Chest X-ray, PA view. Patient: 37 years old, sex F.
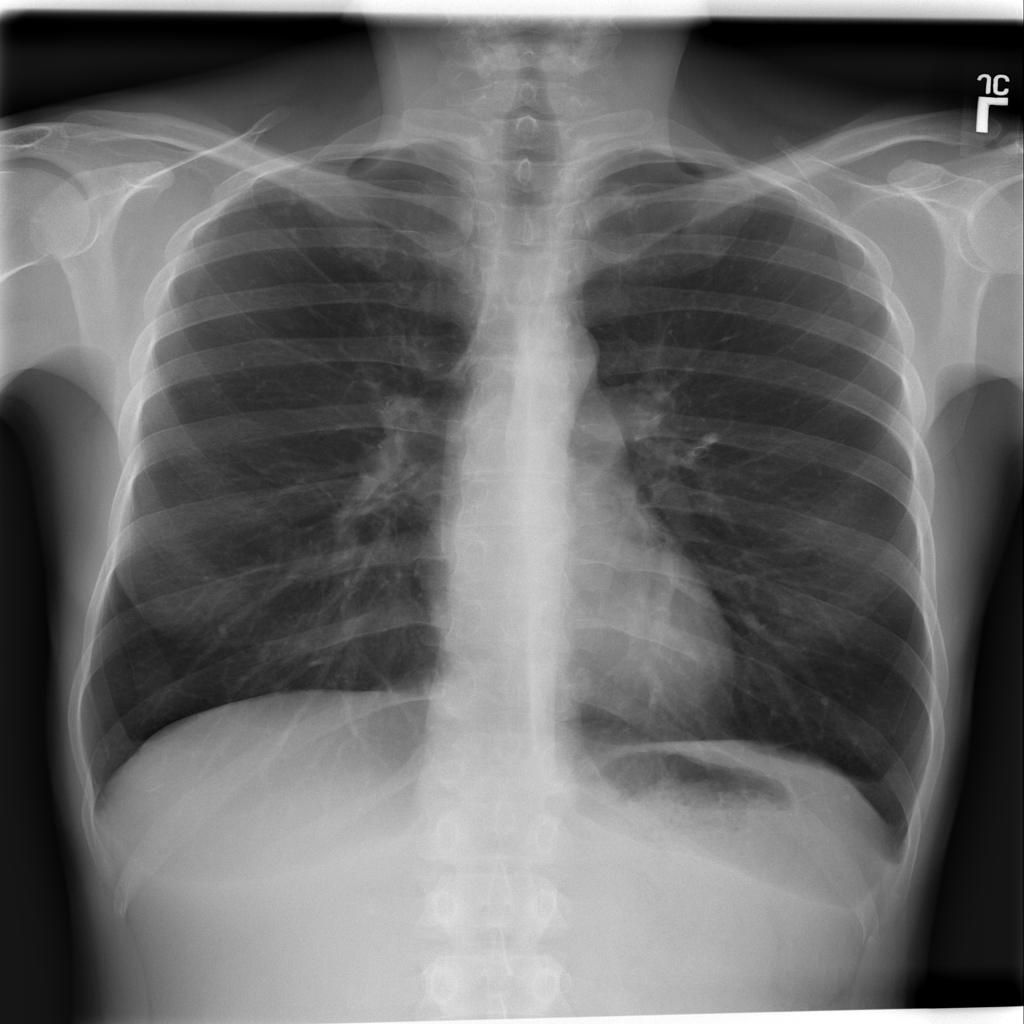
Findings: No Finding